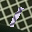
Label: 1